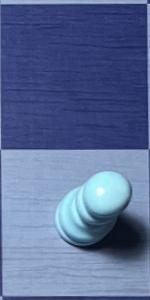
Label: Pawn_White